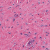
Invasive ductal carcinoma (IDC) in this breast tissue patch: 0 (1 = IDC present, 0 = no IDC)